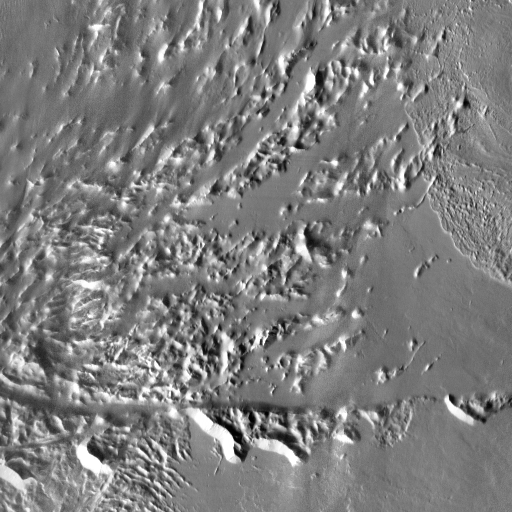
Crater classes present: Background